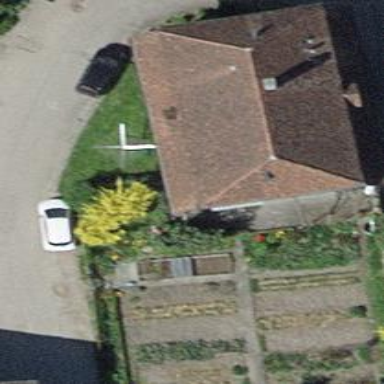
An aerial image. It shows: Residential building with half-hipped roof shape.